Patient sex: M
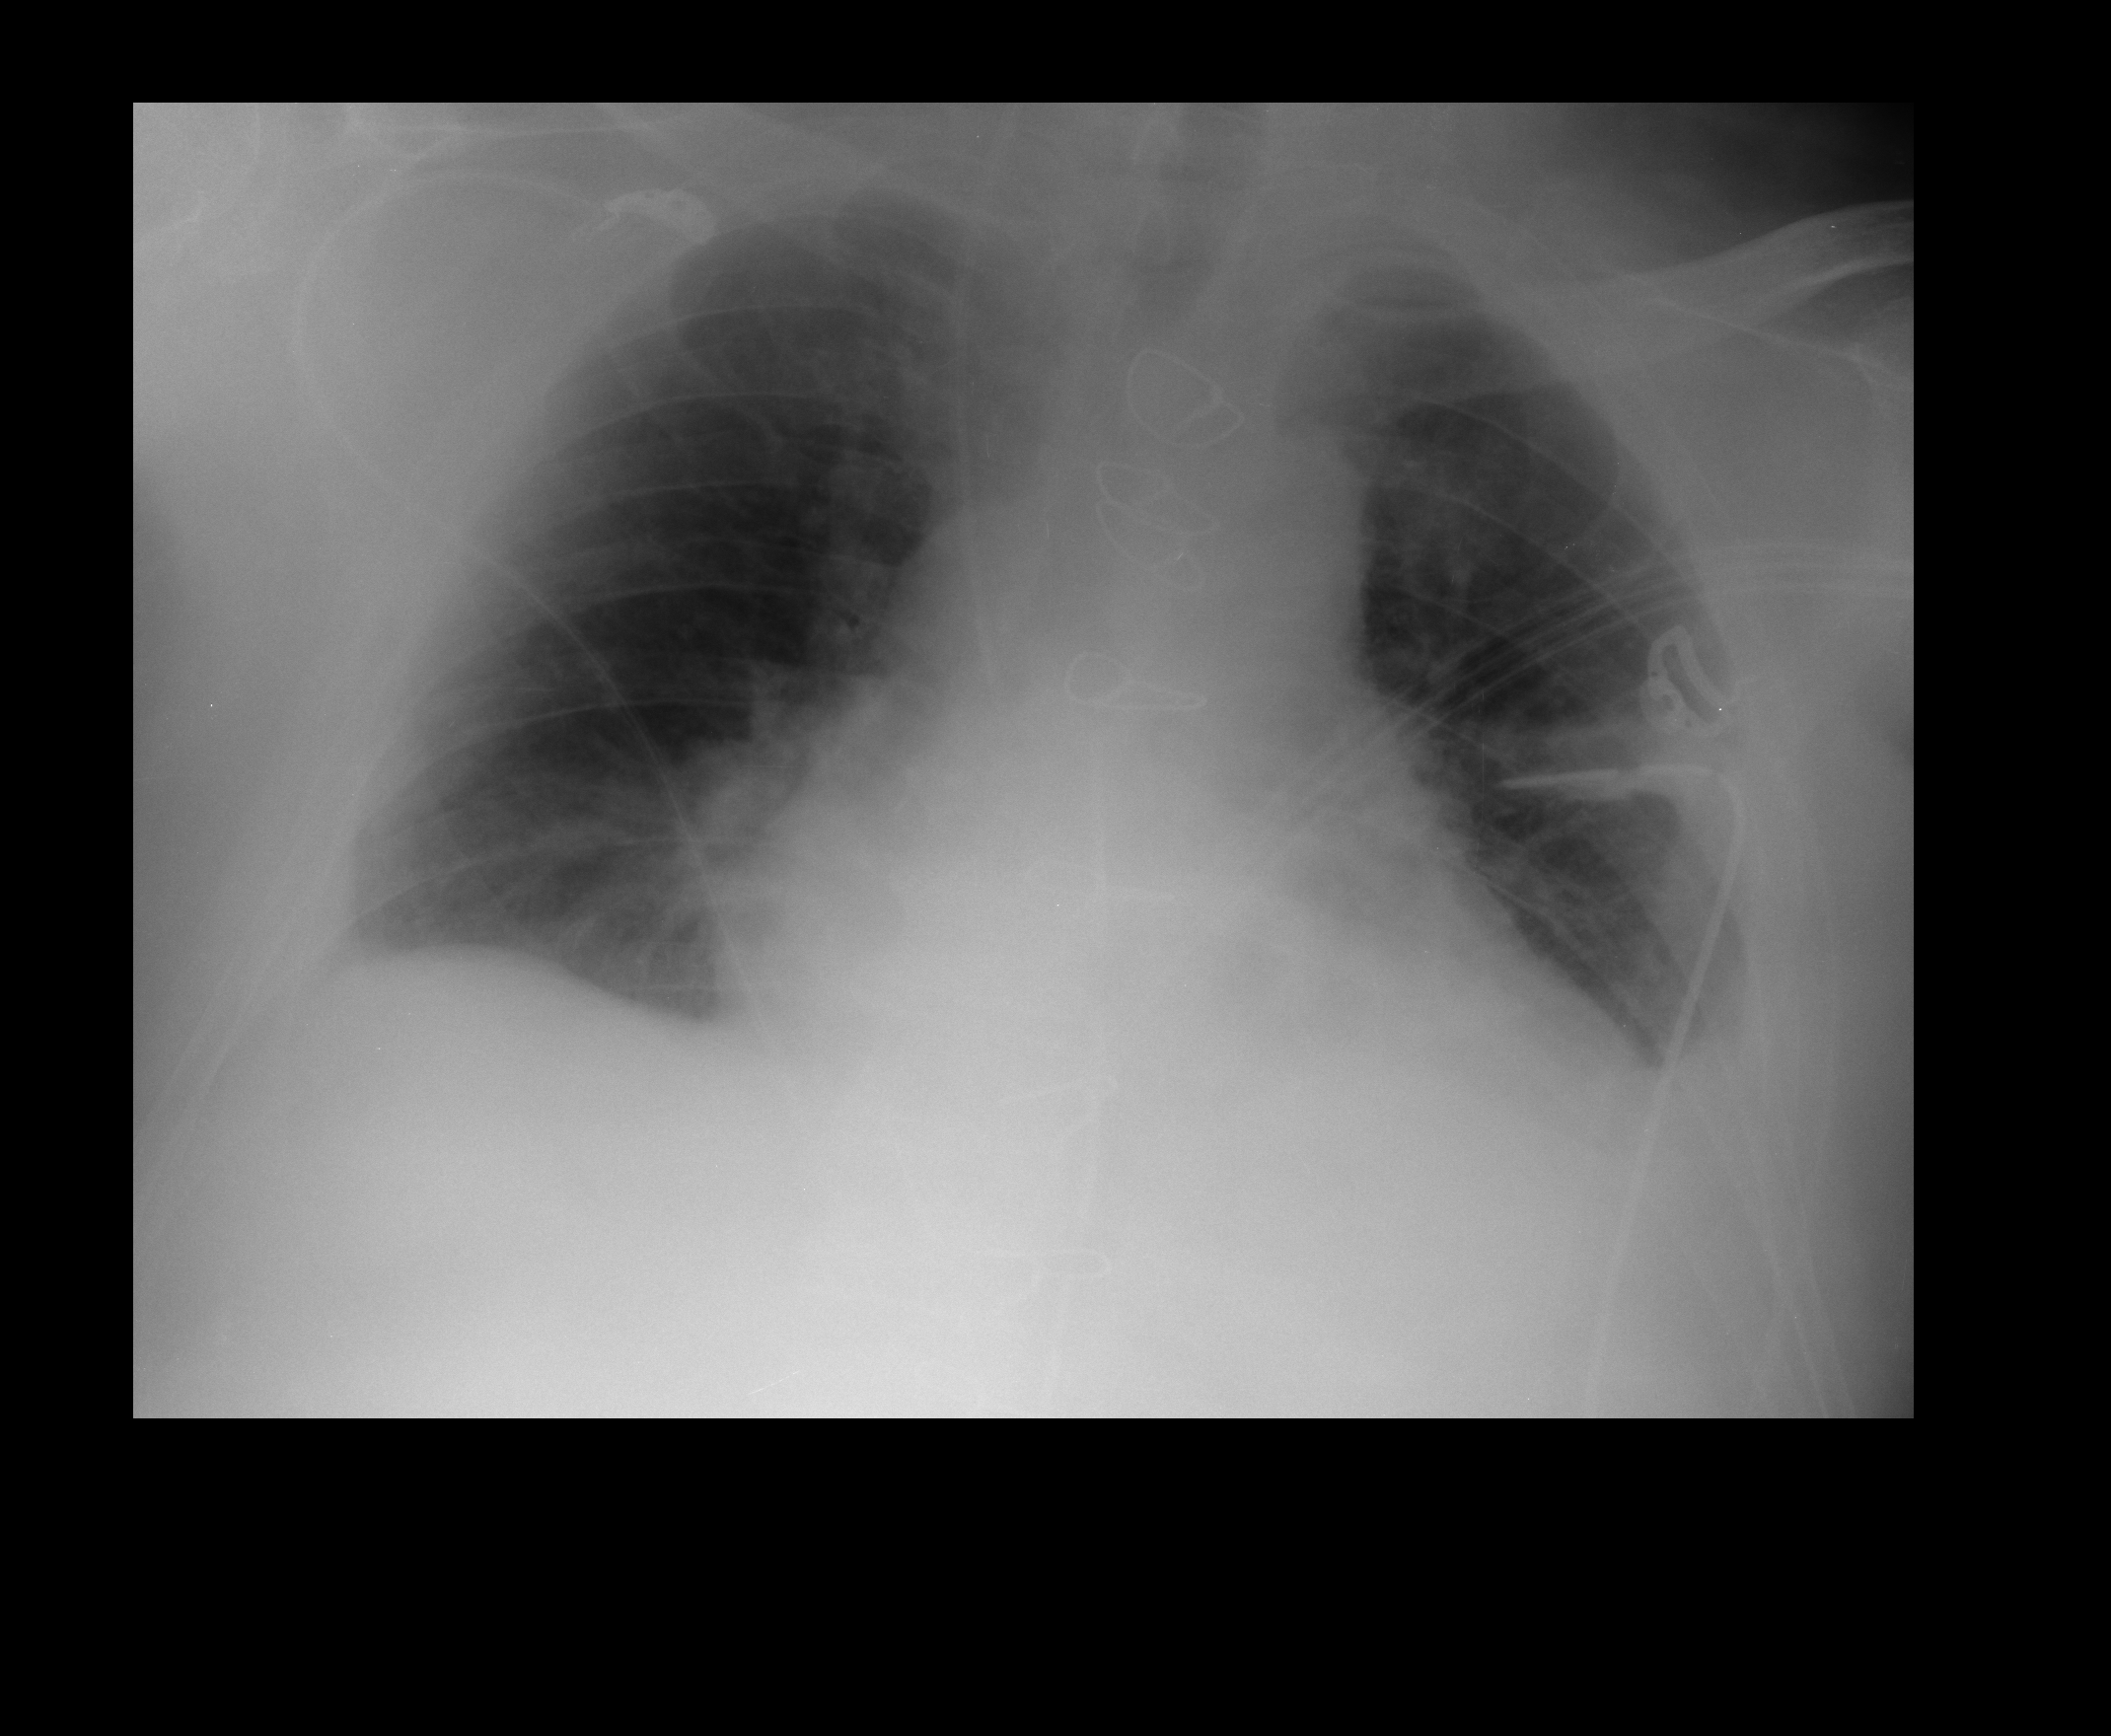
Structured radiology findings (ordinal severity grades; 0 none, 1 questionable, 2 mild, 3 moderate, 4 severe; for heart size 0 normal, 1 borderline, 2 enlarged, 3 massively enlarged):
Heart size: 2
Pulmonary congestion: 2
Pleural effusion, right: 2
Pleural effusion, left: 2
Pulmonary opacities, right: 0
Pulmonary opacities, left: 0
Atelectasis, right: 2
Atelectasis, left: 2